Question: How to make a UiViewController appear from the right of the screen, the same way as this application(Break) does on iPad.
<URL>
In fact, I would like that my UIViewController appears on the screen from a side and not to fill the entire UIView of my main ui view controller. The background view should also be darken.
To sum up, I would like to mimic the same Break's behavior.
Here is a picture if needed

Any idea ? Thanks for your time !
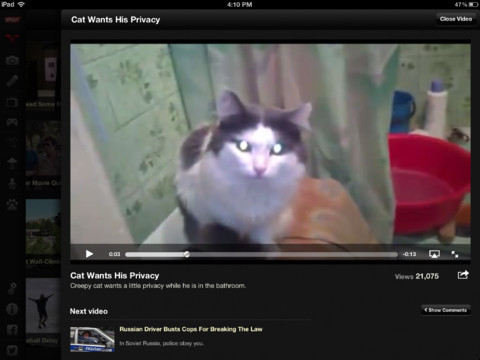
Answer: You may need to just do some manual work with UIViews. So rather than push a viewcontroller onto the stack you would overlay a semi transparent black view over your background view to darken it and then simply do an addSubView of the view you want to show on top.